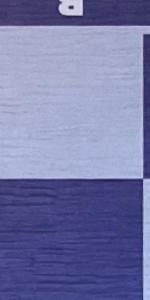
Label: Empty